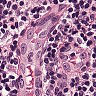
Metastatic tissue present: no